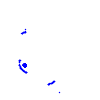
Particle: electron